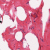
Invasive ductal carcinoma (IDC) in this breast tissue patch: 0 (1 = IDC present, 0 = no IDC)